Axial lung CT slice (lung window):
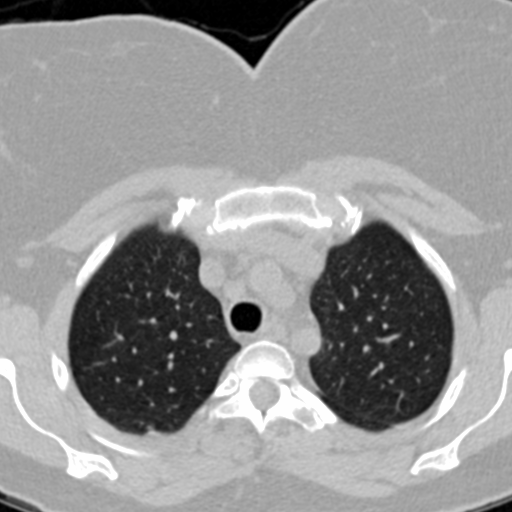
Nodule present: yes
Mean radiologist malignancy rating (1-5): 1